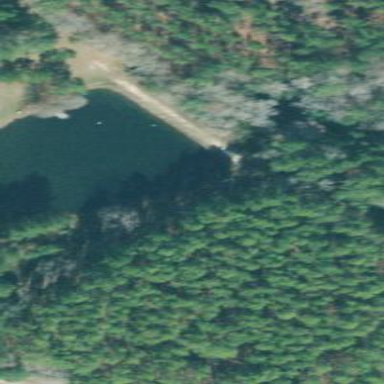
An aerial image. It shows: Pond surrounded by natural water.